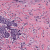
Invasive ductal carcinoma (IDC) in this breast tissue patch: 1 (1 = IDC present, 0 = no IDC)